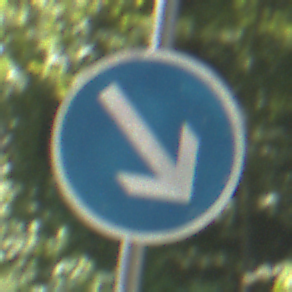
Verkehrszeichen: VorgeschriebeneVorbeifahrtRechts
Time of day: Midday
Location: Outdoor (RoadRail)
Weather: Clear
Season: NotSpecified
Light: Natural